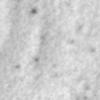
Label: no_change